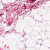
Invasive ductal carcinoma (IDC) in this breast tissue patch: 0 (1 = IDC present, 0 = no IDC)